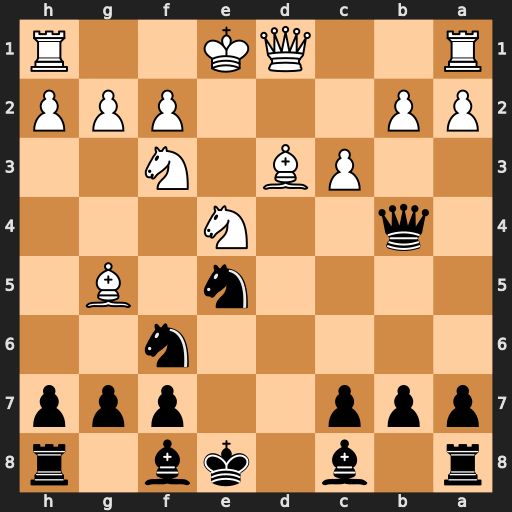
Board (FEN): r1b1kb1r/ppp2ppp/5n2/4n1B1/1q2N3/2PB1N2/PP3PPP/R2QK2R
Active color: b
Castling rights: KQkq
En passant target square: -
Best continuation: Nxd3+ Qxd3 Qxe4+ Qxe4+ Nxe4